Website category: sports
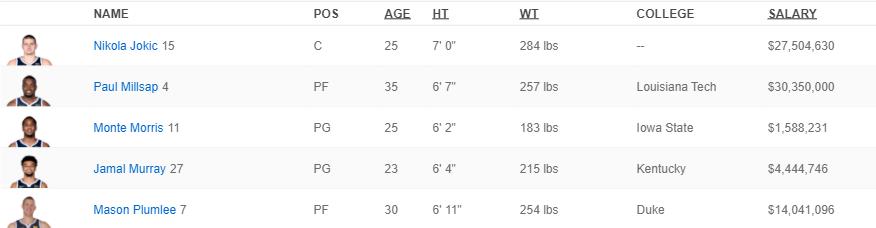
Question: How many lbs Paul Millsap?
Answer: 257 lbs

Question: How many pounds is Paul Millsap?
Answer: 257 lbs

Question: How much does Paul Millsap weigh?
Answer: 257 lbs

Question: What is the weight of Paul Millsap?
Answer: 257 lbs

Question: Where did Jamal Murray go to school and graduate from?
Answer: Kentucky

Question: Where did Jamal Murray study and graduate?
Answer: Kentucky

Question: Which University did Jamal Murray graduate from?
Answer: Kentucky

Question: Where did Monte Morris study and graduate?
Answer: Iowa State

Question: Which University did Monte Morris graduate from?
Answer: Iowa State

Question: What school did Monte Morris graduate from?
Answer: Iowa State

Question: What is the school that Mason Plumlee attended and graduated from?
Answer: Duke

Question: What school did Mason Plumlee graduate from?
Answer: Duke

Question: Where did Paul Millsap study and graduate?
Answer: Louisiana Tech

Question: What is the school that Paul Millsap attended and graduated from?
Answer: Louisiana Tech

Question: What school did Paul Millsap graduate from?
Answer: Louisiana Tech

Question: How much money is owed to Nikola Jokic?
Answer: $27,504,630

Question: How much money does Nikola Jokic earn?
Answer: $27,504,630

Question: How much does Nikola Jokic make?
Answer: $27,504,630

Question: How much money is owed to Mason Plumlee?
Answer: $14,041,096

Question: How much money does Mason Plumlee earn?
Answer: $14,041,096

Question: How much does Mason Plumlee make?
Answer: $14,041,096

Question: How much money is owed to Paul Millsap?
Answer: $30,350,000

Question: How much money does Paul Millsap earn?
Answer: $30,350,000

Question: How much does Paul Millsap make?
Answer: $30,350,000

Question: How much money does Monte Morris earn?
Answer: $1,588,231

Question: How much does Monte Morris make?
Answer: $1,588,231

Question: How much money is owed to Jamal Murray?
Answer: $4,444,746

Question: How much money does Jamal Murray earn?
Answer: $4,444,746

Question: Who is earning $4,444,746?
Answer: Jamal Murray

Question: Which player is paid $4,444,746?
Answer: Jamal Murray

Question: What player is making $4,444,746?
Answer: Jamal Murray

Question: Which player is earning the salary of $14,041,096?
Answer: Mason Plumlee

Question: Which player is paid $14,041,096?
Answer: Mason Plumlee

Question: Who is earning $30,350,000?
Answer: Paul Millsap

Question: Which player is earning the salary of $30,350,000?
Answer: Paul Millsap

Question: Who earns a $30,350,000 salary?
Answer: Paul Millsap

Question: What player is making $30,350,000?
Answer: Paul Millsap

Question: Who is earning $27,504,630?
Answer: Nikola Jokic

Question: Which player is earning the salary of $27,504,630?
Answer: Nikola Jokic

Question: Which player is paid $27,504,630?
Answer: Nikola Jokic

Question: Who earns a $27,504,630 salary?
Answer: Nikola Jokic

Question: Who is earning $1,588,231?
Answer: Monte Morris

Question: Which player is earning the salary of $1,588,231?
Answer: Monte Morris

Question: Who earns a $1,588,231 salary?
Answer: Monte Morris

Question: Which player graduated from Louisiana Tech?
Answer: Paul Millsap

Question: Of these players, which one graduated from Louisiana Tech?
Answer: Paul Millsap

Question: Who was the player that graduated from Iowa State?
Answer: Monte Morris

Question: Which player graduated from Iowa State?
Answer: Monte Morris

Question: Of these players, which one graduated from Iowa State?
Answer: Monte Morris

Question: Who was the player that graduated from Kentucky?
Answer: Jamal Murray

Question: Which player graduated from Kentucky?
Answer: Jamal Murray

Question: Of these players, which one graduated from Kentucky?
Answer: Jamal Murray

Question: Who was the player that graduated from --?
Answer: Nikola Jokic

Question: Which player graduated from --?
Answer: Nikola Jokic

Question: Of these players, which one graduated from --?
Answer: Nikola Jokic

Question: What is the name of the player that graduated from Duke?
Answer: Mason Plumlee

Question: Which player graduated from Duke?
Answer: Mason Plumlee

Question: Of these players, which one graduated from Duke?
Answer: Mason Plumlee